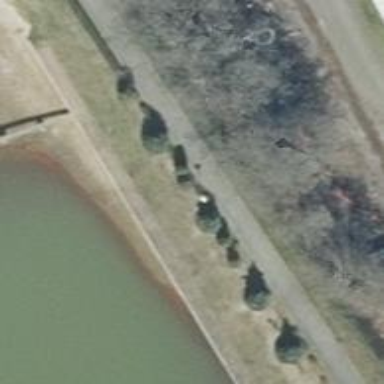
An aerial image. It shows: Thuja tree with evergreen needle-leaved foliage.